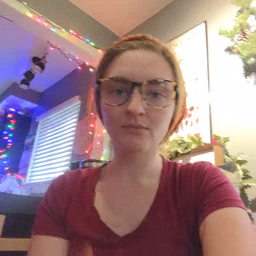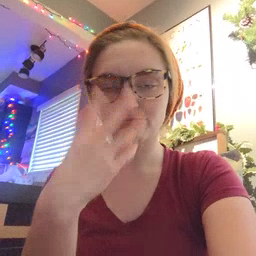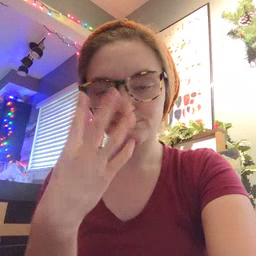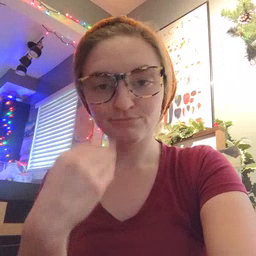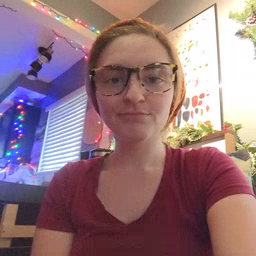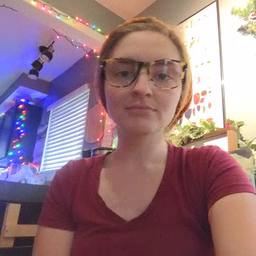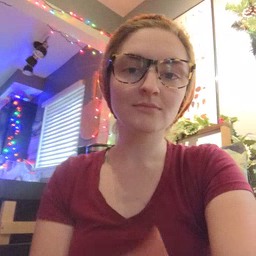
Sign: sleepy